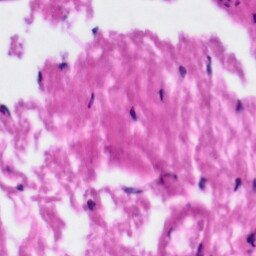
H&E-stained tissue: Tonsil